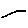
Label: line